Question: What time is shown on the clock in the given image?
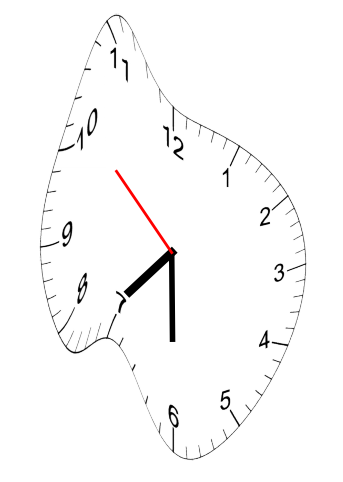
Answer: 07:29:52